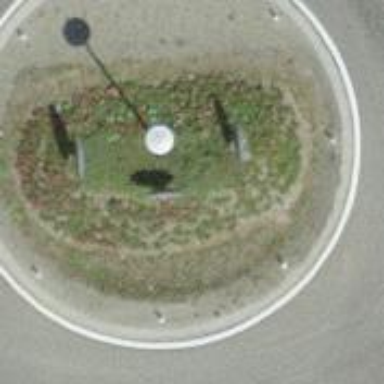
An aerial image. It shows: Primary highway with asphalt surface leading to roundabout.